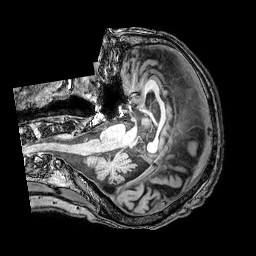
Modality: T1w
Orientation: axial
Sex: male
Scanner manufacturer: philips
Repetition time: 0.008066 s
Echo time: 0.00369 s